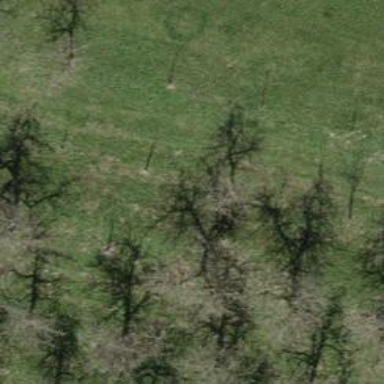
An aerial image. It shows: Single tag "natural: tree."